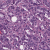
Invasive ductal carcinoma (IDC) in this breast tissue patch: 1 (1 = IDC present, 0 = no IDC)